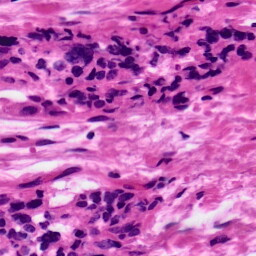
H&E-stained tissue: Ovarian